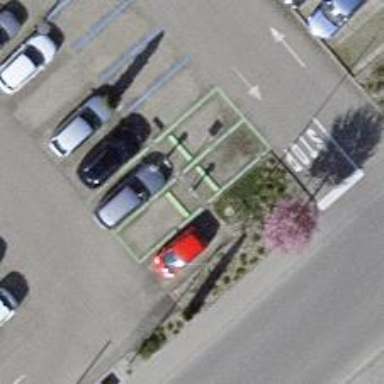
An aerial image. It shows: Charging station.